Question: Despite hash-including it, my project cannot seem to find its header file. I have included a screenshot because I think it's the most effective way to showcase my problem:
1>c:\users\wood\desktop\old programs\locker.cpp(2): fatal error C1083: Cannot open include file: 'Locker.h': No such file or directory

Any ideas as to what's gone wrong? I've tried: 1) Cleaning the project and rebuilding it. 2) Creating a brand new, identical project.
Thanks!
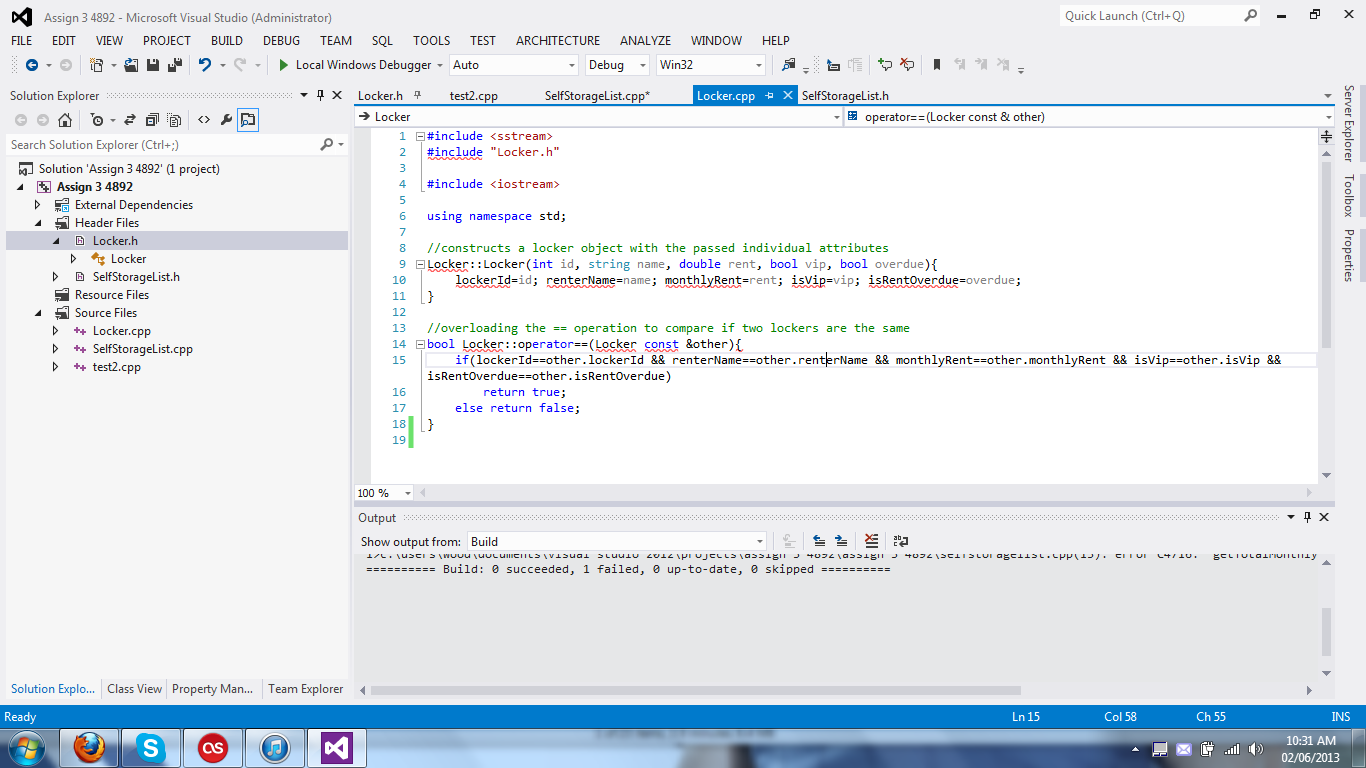
Answer: Ok, so let's say I have a program with source code located in C:\Users\Chuck\desktop\programming, but it requires a header file from C:\Users\Chuck\desktop\headers. I can #include the header all I want, but if I don't include the absolute file name, the compiler will refuse to look in the right place.
With you, however, the easiest solution you might try would be to include the absolute path to the header file. So if it's located at
you might try including that instead of simply "locker.h"
Code::Blocks gets real fidgety with me if I don't include the header file in the same directory. Normally I can work around that using this same method. Try it, see if it works.